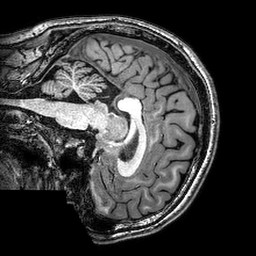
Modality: T1w
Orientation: sagittal
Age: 20
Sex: male
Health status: healthy
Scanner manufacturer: philips
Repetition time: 0.008354 s
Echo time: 0.00384 s